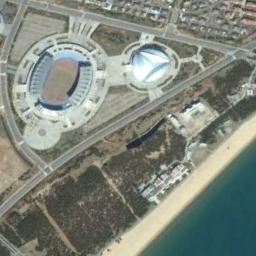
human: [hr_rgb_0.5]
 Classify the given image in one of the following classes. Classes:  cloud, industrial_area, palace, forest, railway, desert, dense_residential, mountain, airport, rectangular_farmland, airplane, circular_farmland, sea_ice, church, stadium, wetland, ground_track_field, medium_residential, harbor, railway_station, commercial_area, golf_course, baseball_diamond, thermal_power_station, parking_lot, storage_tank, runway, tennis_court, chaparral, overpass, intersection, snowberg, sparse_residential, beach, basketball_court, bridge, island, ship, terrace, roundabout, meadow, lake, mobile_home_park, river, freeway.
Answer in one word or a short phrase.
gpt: stadium